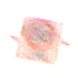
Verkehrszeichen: BeginnZone30
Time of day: Night
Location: Outdoor (Nature)
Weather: Clear
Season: NotSpecified
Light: Natural